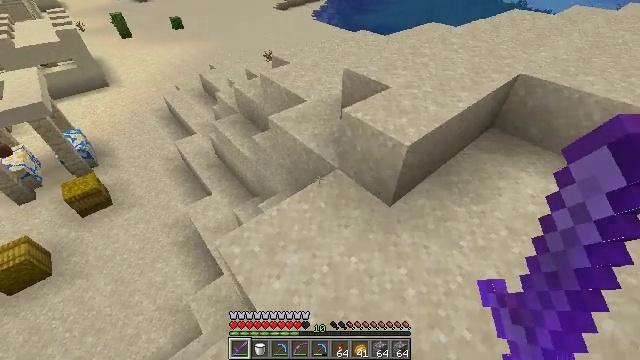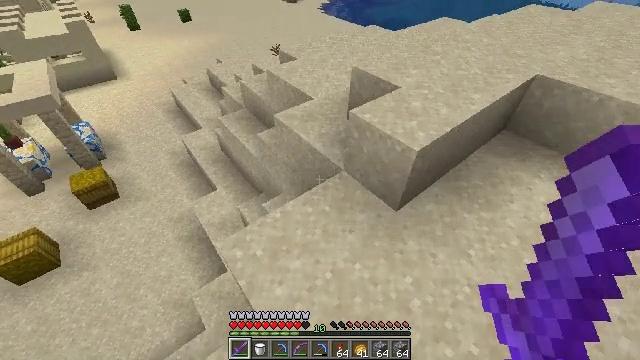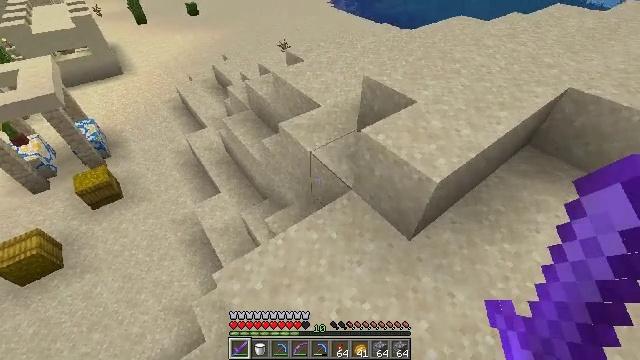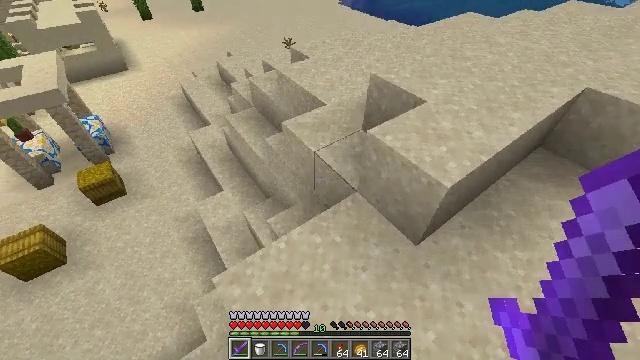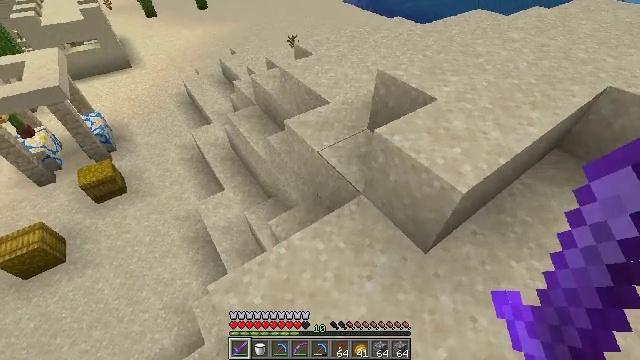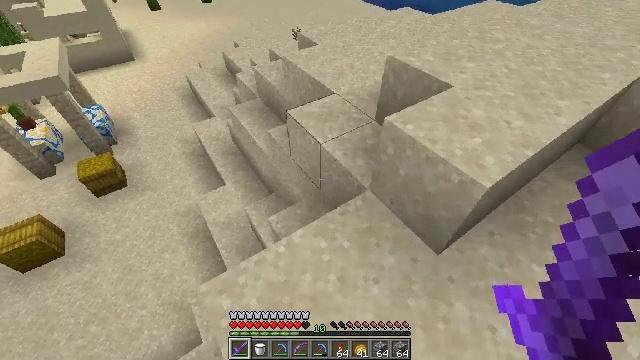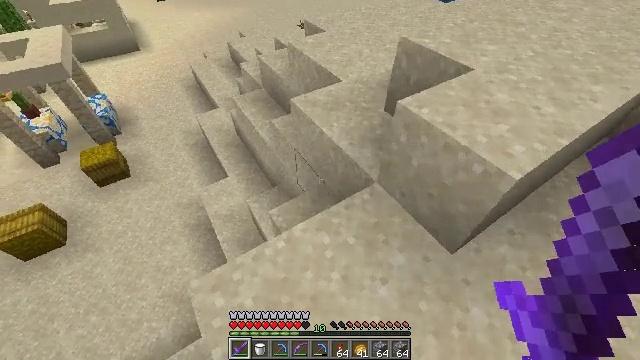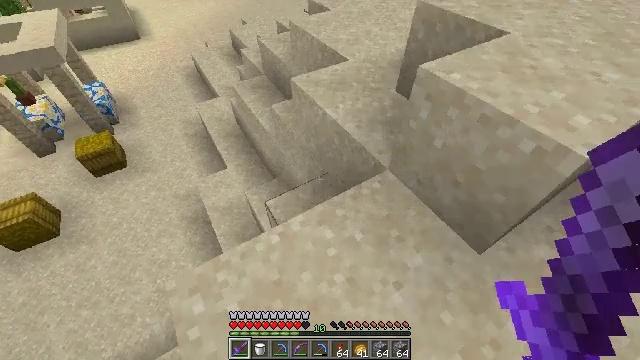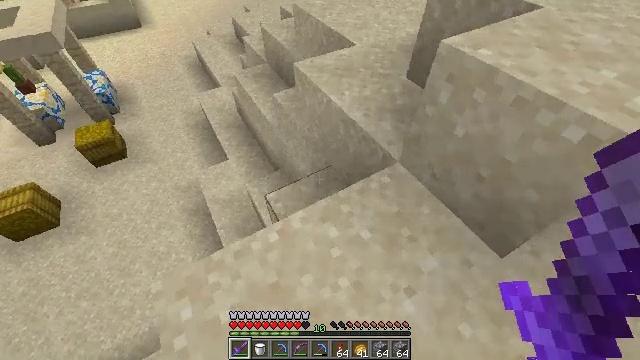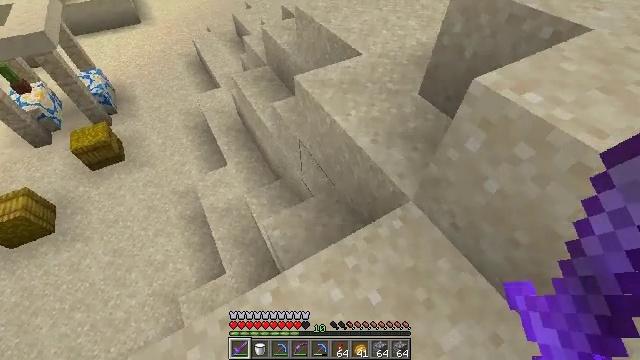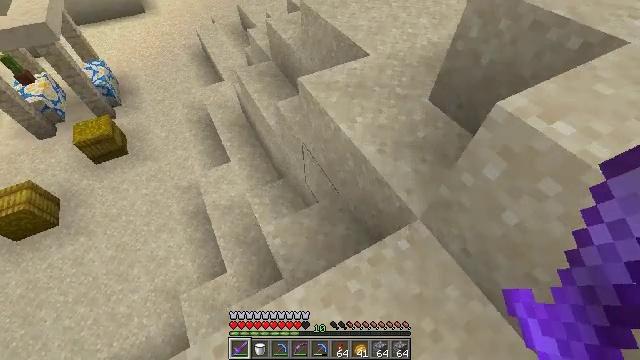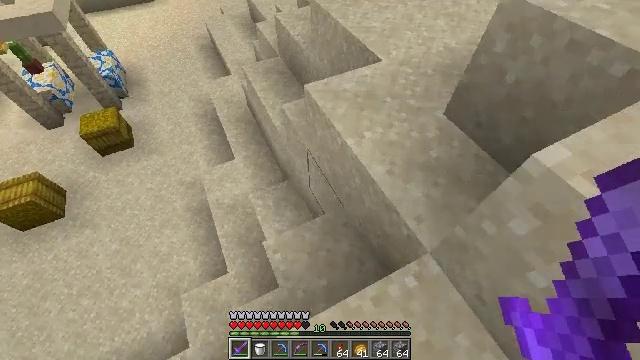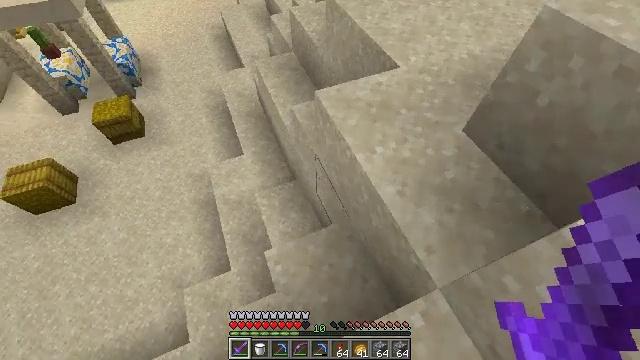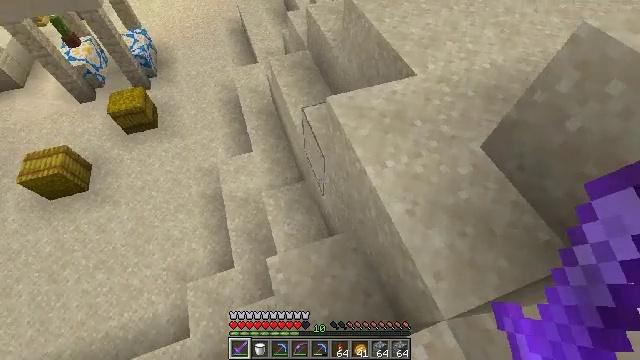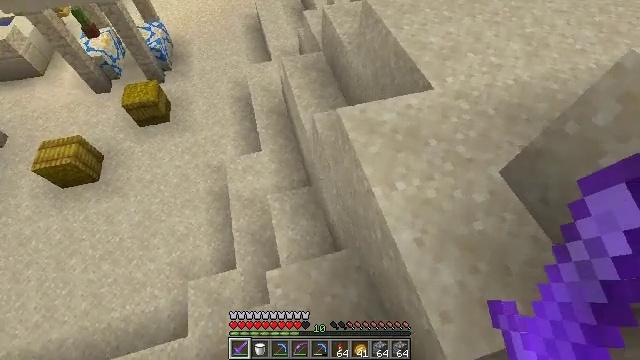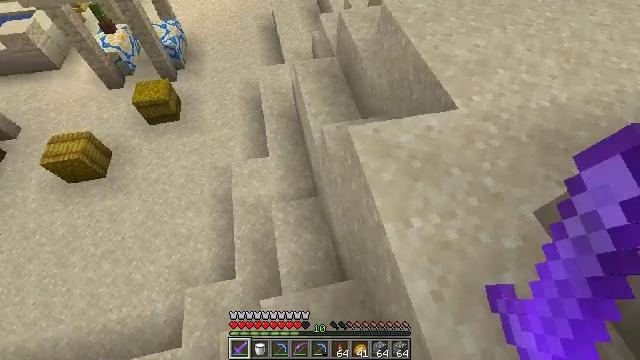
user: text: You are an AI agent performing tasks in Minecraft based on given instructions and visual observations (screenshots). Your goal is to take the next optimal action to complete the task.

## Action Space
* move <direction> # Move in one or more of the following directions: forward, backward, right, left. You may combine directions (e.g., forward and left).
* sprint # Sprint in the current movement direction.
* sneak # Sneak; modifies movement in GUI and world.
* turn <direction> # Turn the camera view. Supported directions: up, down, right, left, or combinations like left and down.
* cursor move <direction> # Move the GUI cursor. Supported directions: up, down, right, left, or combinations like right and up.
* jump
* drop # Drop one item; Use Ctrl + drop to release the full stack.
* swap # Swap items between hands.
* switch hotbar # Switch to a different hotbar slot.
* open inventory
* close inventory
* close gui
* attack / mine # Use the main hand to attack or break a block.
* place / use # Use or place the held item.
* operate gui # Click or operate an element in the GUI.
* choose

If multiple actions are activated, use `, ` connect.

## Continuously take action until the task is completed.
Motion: motion action
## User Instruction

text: Attack the bell to remove it.
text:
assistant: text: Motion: move forward, turn left and down
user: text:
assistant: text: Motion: move forward, turn left
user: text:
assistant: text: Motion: move forward, turn left
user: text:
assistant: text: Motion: move forward
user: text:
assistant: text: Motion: move forward, turn left
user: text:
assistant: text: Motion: move forward, turn left and down
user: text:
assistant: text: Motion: move forward, turn left and down
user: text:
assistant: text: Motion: move forward, turn left and down
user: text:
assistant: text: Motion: move forward
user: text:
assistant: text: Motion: move forward, turn left and down
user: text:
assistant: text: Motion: move forward, turn left and down
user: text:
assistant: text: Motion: move forward, turn left and down
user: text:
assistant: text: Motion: move forward, turn left
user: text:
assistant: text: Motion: move forward, turn left
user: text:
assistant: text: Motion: move forward, turn left
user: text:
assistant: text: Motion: move forward, turn left
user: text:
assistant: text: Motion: move forward, turn left
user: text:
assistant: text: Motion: move forward, turn left
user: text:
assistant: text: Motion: move forward, turn left and up
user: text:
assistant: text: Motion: move forward, turn left
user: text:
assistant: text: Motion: move forward, turn left
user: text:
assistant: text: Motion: move forward, turn left and up
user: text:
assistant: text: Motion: move forward, turn left and up
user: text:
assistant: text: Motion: move forward, turn left and up
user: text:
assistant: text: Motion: move forward, turn left and up
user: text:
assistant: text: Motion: move forward, turn left and up
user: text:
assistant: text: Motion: move forward, turn left and up
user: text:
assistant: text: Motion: move forward, turn left and up
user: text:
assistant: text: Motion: move forward, turn left and up
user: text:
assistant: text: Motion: move forward, turn left and up